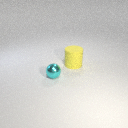
large yellow rubber cylinder to the right of small cyan metal sphere